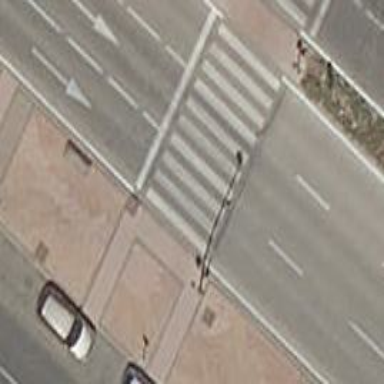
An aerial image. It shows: Zebra crossing with traffic signals. The crossing is marked by traffic lights.